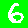
Digit: 6